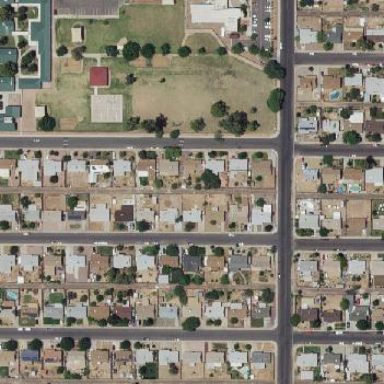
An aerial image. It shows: Single-family residential area.